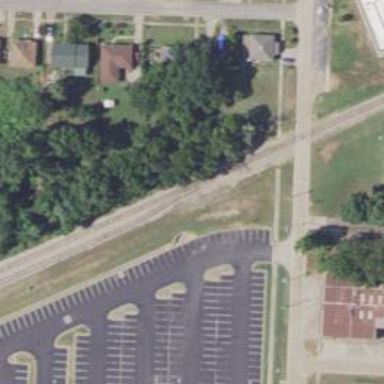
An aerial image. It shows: Railway siding with rails.